Question: What is a good naming convention for multi-layered services and DAOs in a multi-tier applications?
In most of our application we have two layers of services, where the top level services use either DAOs or lower-level services for persistence and other tasks.
Both the top-level services and lower-level services end with "Service" in the simple name and the DAOs with "DAO".
Here is an example in UML form. CustomerService is a top-level service, ImageService a lower-level service and CustomerDAO a DAO.

The strict division is necessary in most of our applications because the top level services return DTOs to be used in DWR services or MVC web views. Lower level services do not have such constraints as they are not directly exposed to the View layer in MVC usage.
Also lower level service invocations are sometimes used in open transactions or (Hibernate/JPA) sessions.
What would be a good suffix for the the lower-level services to have them separated from the top-level services?
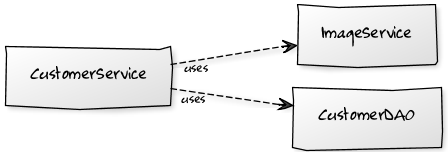
Answer: I don't know if it's the best name, but for the top-level services we use "Worker" as a suffix.